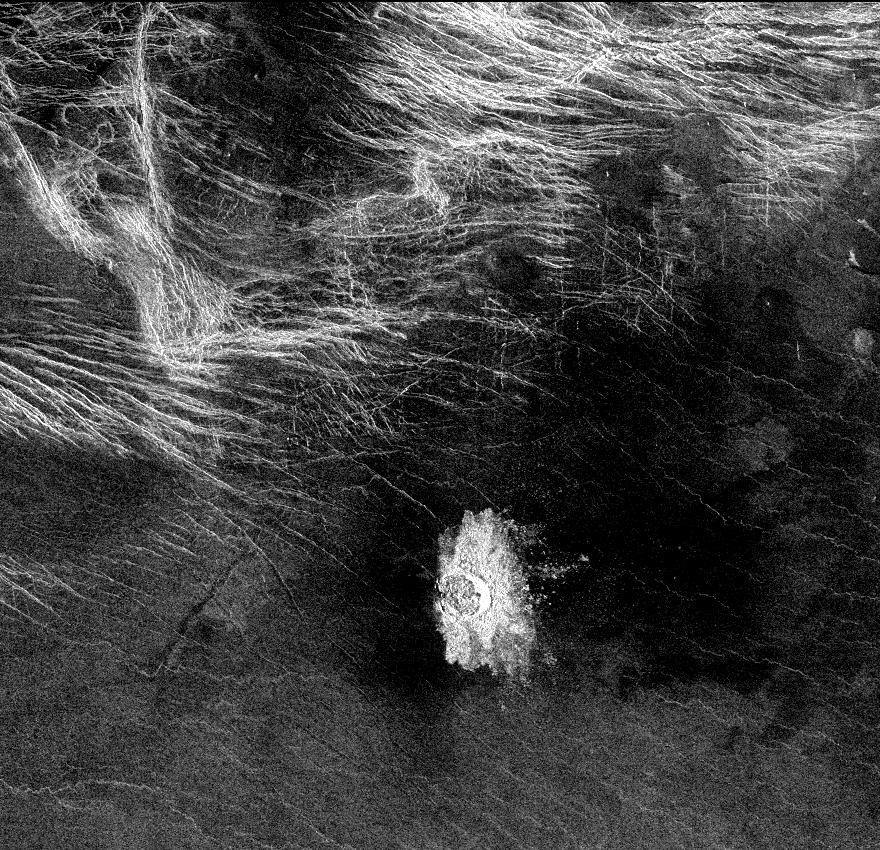
Venus - Crater Stefania in N. Sedna Planitia Venus, Magellan